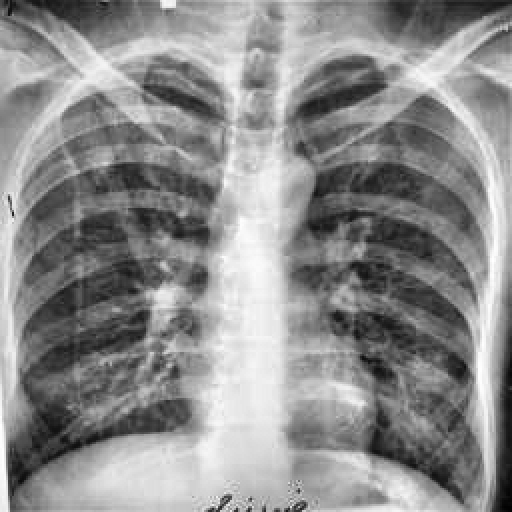
Finding: TUBERCULOSIS